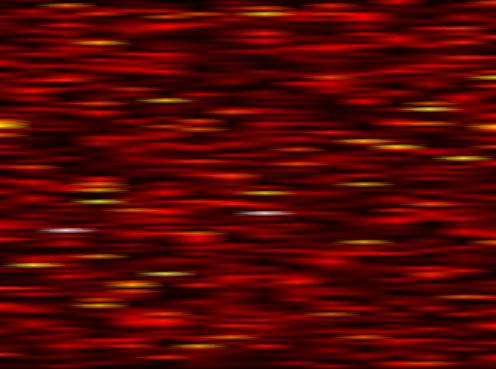
Label: FBMC